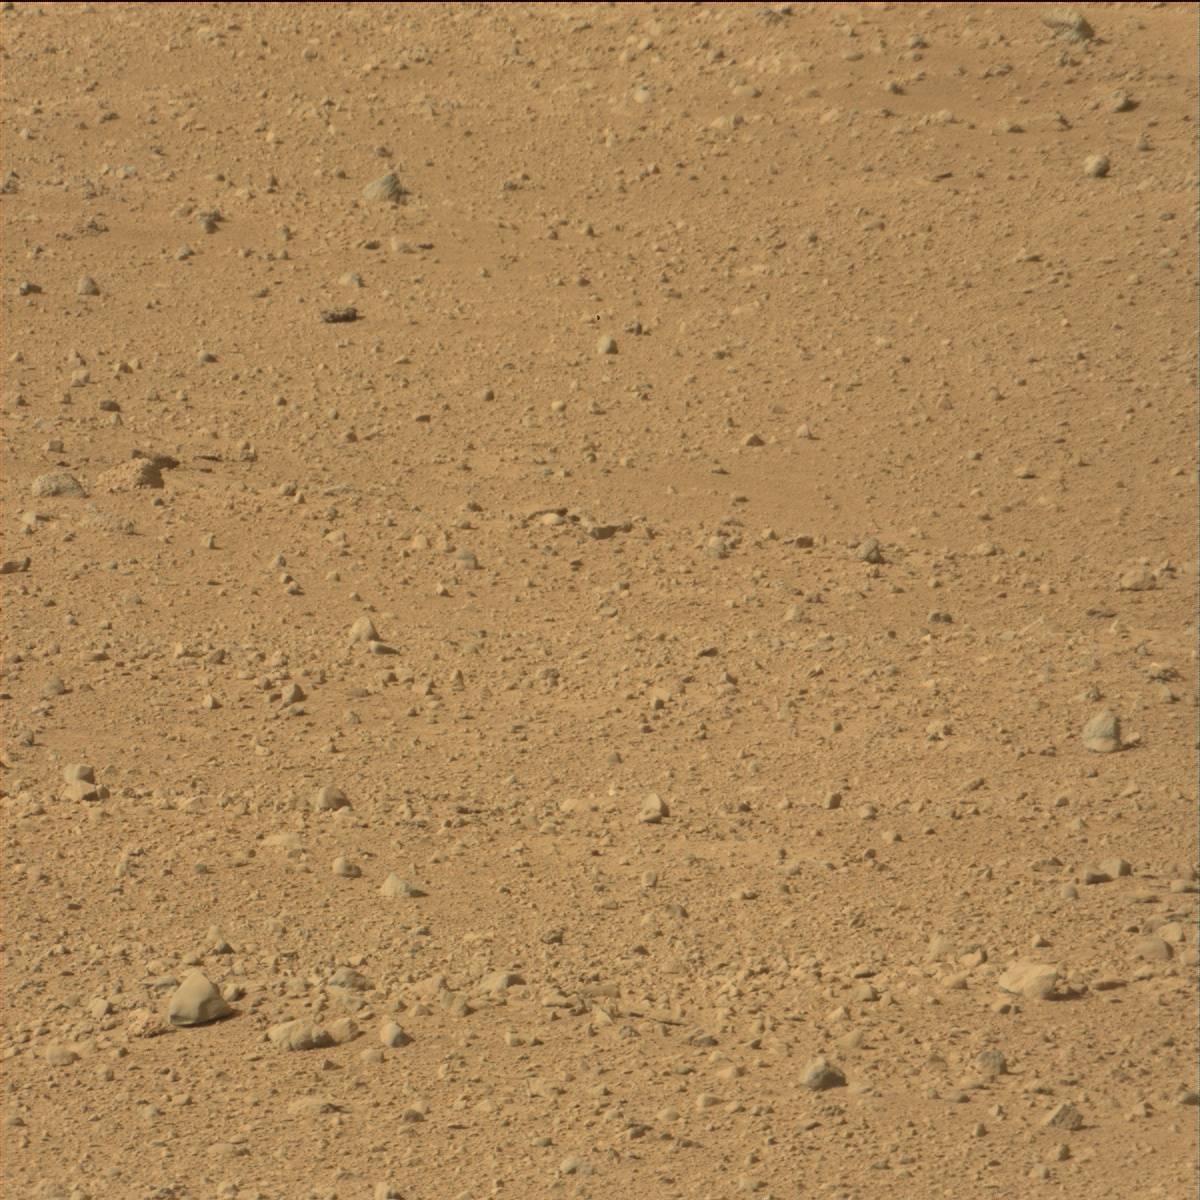
Terrain classes present: Bedrock, Rock, Sand / Soil